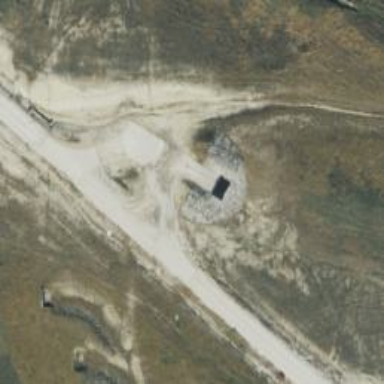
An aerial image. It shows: Military gun position.